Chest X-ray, AP view. Patient: 16 years old, sex F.
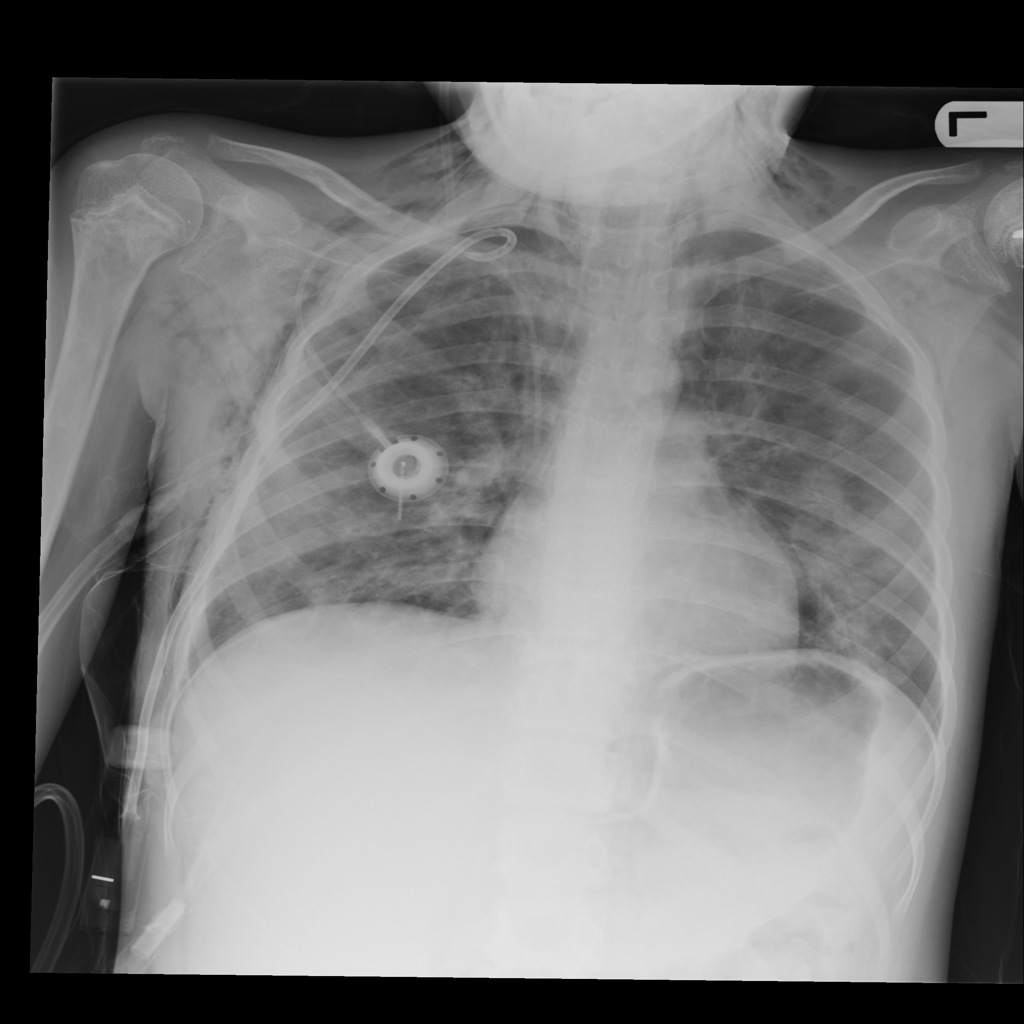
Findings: Pneumothorax